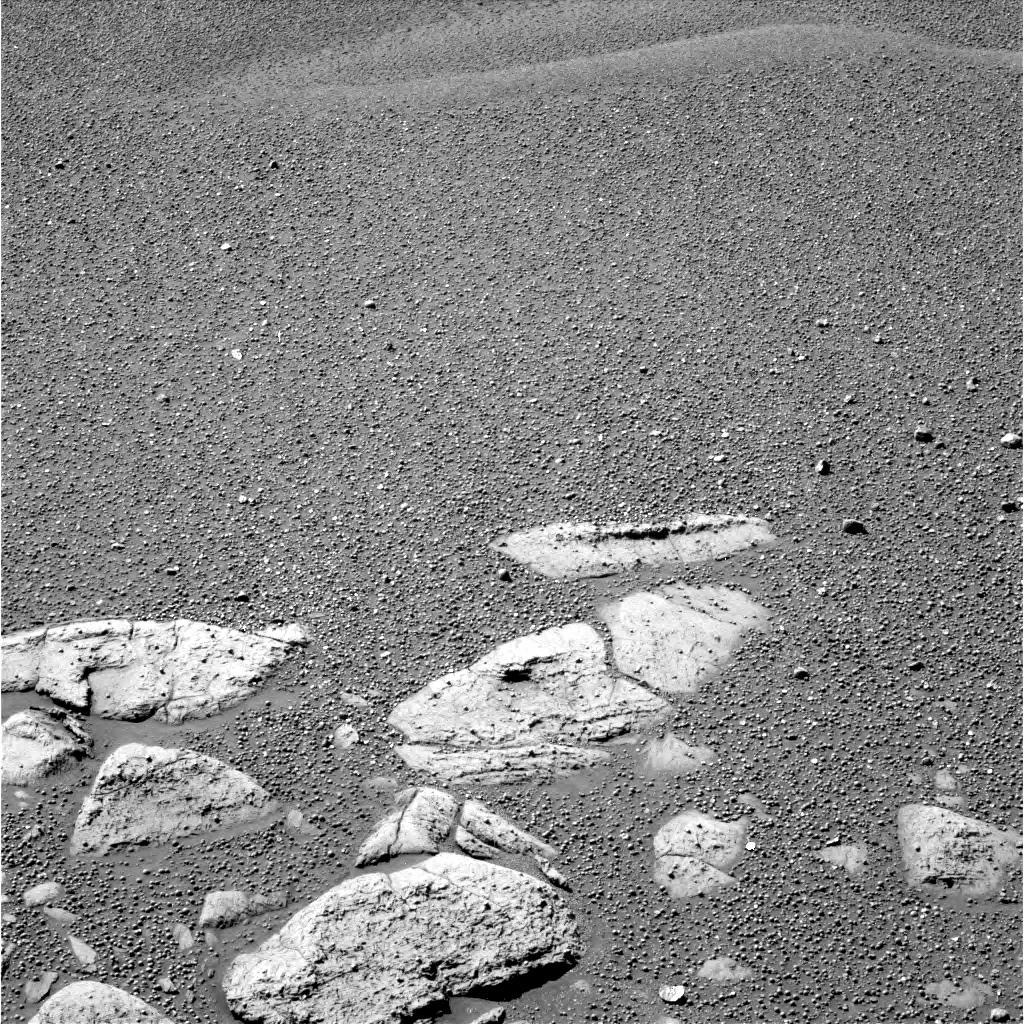
Terrain classes present: Bedrock, Gravel / Sand / Soil, Rock, Shadow